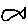
Label: fish